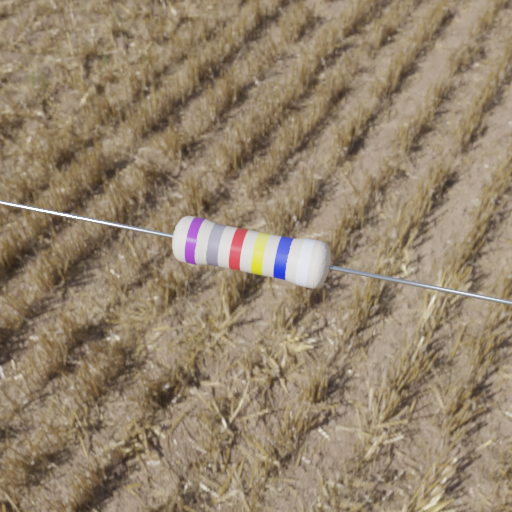
Resistor colour bands (in order): violet, gray, red, yellow, blue, white